This continuous-wavelet-transform scalogram was computed from a bearing vibration snapshot. Based on the visible evidence, which condition applies: normal, inner_race, outer_race, ball?
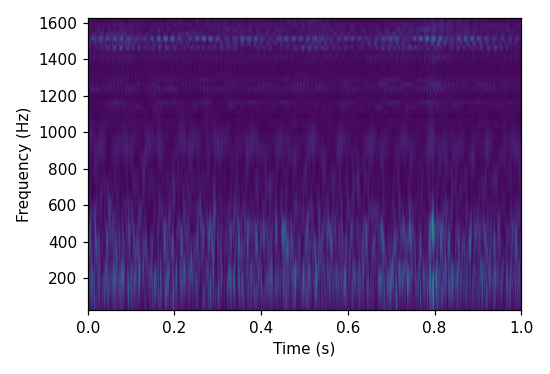
Answer: outer_race